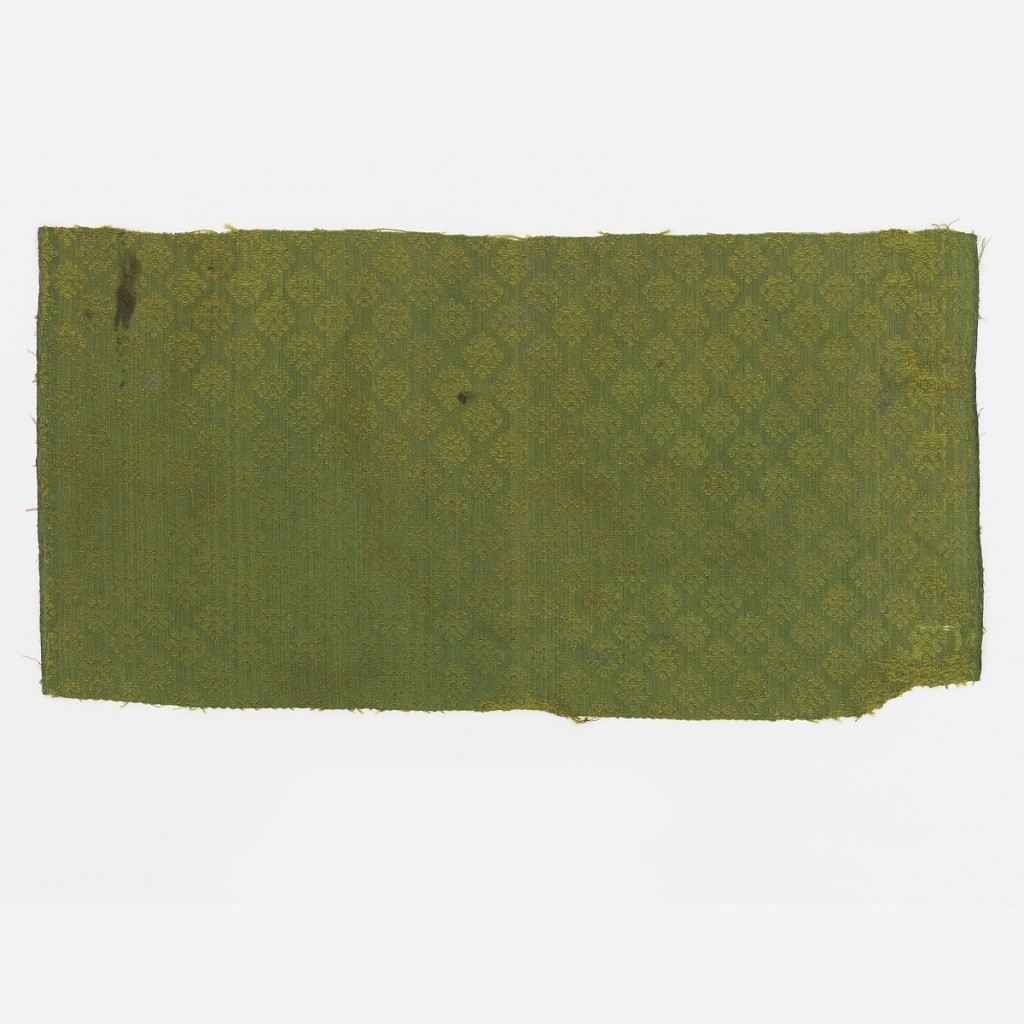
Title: Fragment
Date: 17th century
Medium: silk Technique: 4&1 satin damask
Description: Small-scale designs in olive green. One selvage.